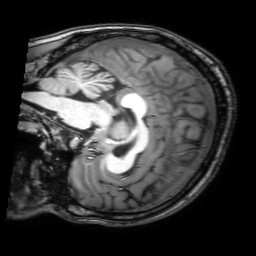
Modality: T1w
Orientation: sagittal
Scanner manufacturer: philips
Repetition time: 0.00817 s
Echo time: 0.003741 s